Field crop: tomato
Growth stage: 1
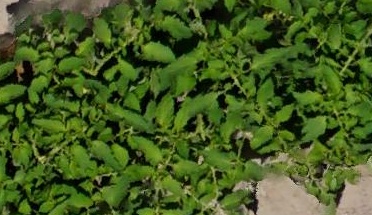
Species: tomato